RGB frame:
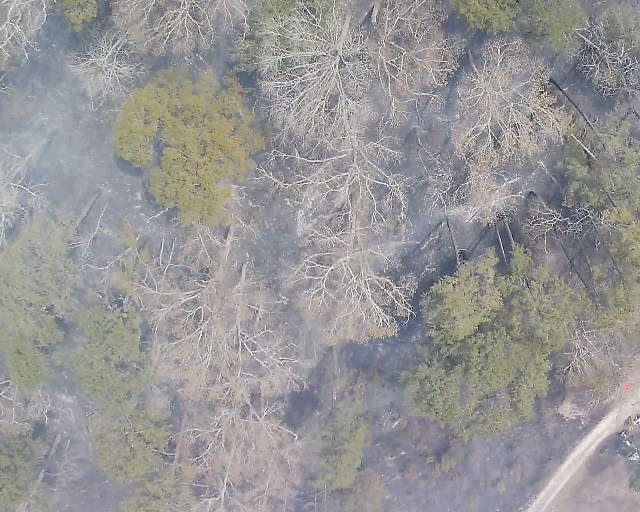
Thermal frame:
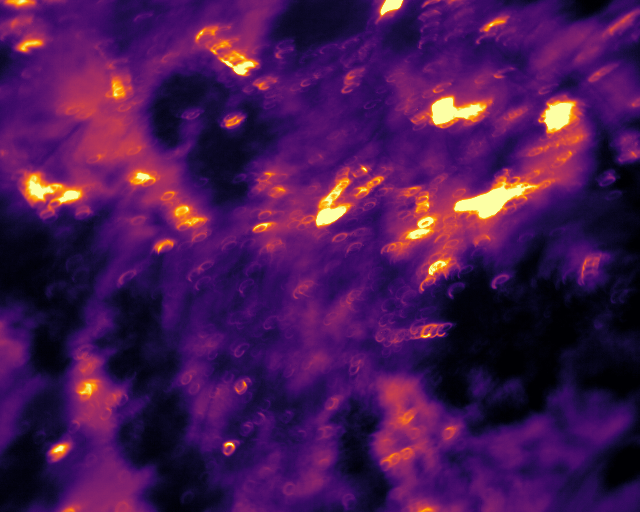
Captured: 2026-02-26 03:42:02
Pixels at or above 80 °C: 2420 (fraction of frame: 0.007385)